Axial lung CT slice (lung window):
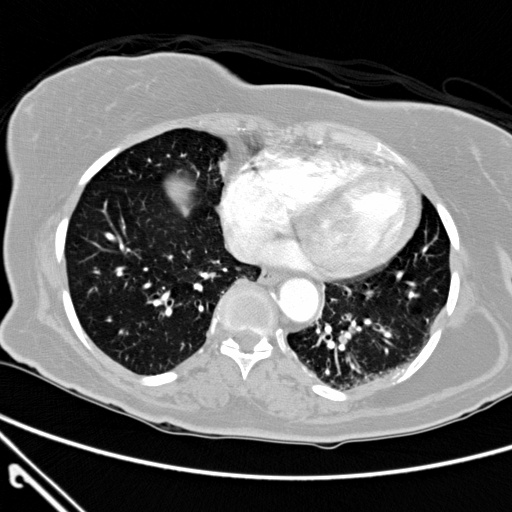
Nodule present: no